Interaction volume radius: 10 \u00c5
Interaction volume height: 10 \u00c5
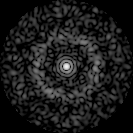
Disorder parameter: 0.815